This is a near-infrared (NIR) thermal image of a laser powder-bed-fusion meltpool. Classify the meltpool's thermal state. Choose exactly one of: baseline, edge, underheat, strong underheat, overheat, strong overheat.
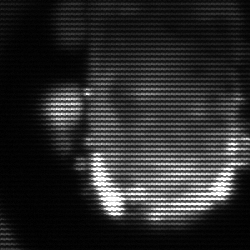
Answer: baseline